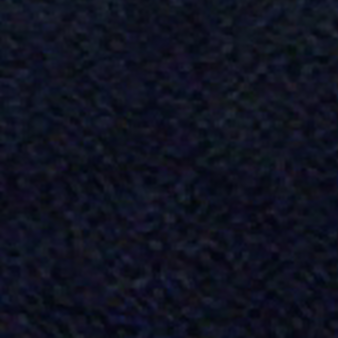
Label: other